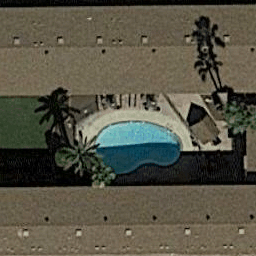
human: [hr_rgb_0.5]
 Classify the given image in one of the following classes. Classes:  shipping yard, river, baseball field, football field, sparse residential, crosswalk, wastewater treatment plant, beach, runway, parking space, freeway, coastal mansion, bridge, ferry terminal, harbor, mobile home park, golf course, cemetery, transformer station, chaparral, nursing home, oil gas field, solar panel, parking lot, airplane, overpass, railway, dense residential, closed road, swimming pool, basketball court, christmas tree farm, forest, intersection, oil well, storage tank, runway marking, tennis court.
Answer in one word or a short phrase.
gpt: swimming pool